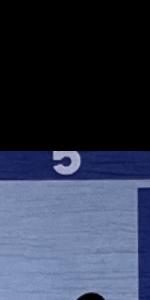
Label: Empty